Question: How many songs were recently played?
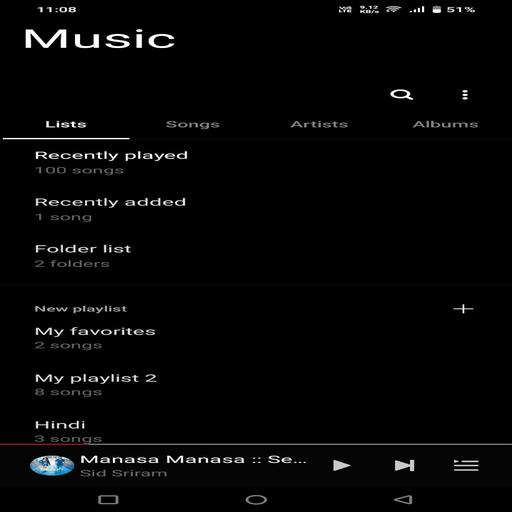
Answer: 100 songs